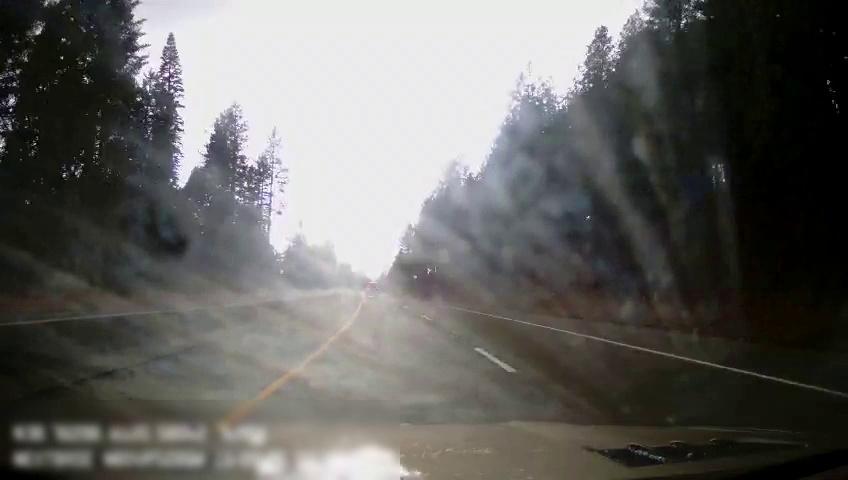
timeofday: Day
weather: Cloudy
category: Drivable Space
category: Drivable Space
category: Vehicles | Van
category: Lanes | Current Lane
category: Lanes | Alternate Lane
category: Lanes | Alternate Lane